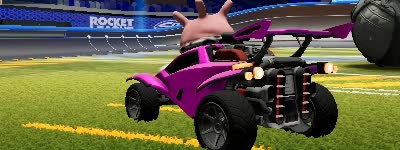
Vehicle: octane